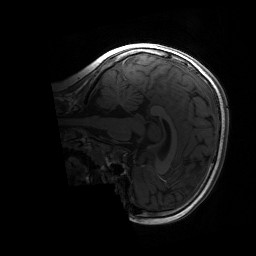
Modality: T1w
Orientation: sagittal
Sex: female
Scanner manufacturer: siemens
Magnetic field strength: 3 T
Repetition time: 1.9 s
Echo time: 0.00243 s